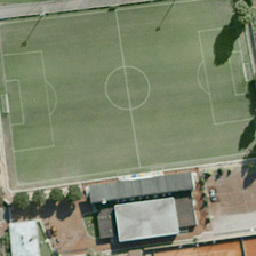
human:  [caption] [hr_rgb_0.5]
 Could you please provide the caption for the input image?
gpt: You can see that there are two buildings and some trees around some sports grounds.

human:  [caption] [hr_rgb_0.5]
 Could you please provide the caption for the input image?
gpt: the footballground is next to a rectangular building .

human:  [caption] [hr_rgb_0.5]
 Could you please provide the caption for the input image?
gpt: trees are casting shadows on this soccer playground next to a large room .

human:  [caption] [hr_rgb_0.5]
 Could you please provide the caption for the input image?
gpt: Some sports grounds are seen in two buildings and some trees.

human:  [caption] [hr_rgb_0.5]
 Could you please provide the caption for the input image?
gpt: Some sports fields can be seen with two buildings and some trees around.